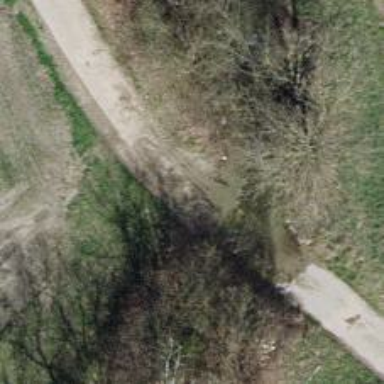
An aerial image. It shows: Well-maintained track road of grade 1.